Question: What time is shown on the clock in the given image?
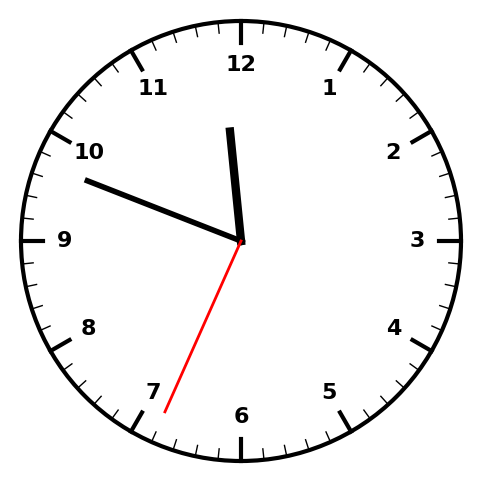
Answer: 11:48:34